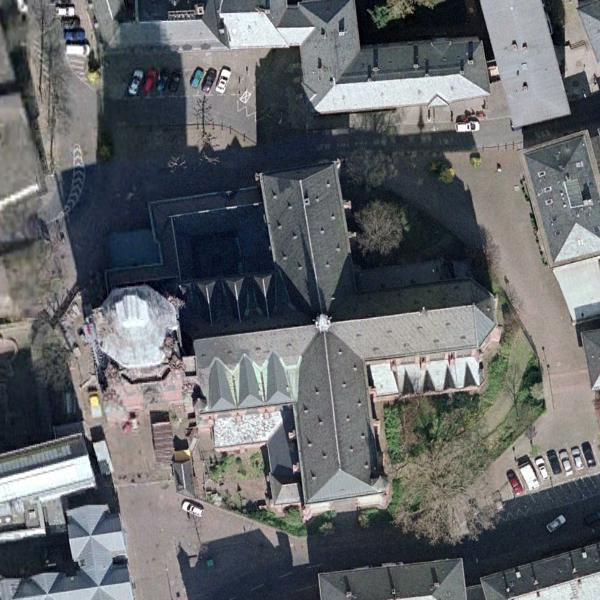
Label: Church